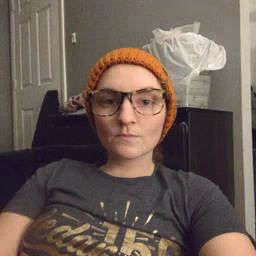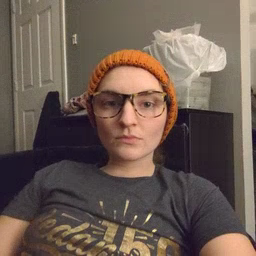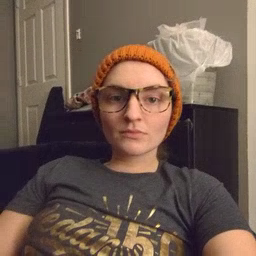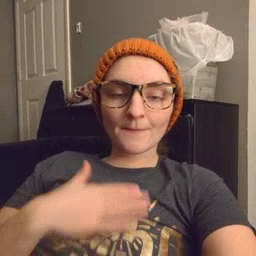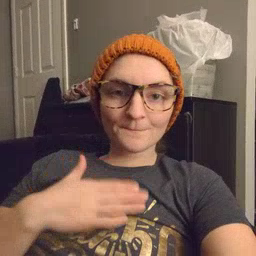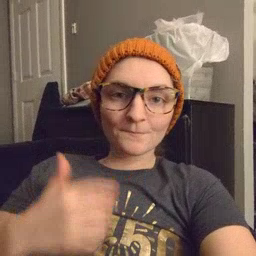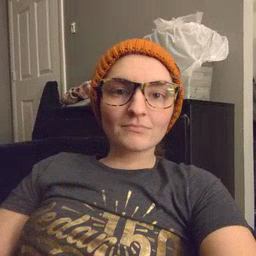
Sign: happy